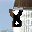
Label: 8